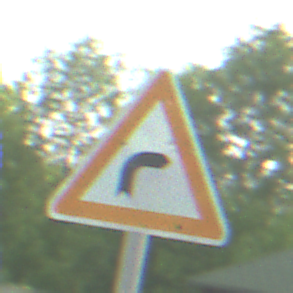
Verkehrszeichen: KurveRechts
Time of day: MorningAfternoon
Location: Outdoor (Nature)
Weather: PartlyCloudy
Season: NotSpecified
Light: Natural